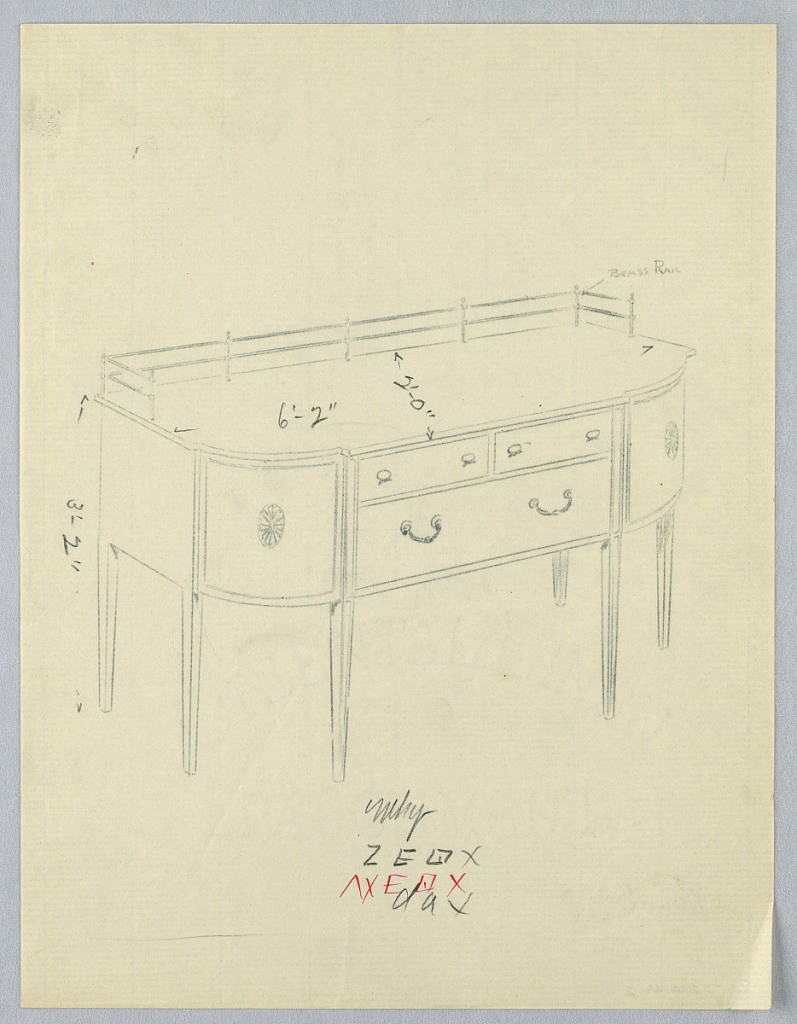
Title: Design for Sideboard with Brass Rail and Rounded Corners
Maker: A.N. Davenport Co.
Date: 1900–05
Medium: Graphite on thin cream paper
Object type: Drawing
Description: Sideboard with six tapered straight legs; double brass railing along top back; two small drawers over one larger drawer; a medallion design on each of rounded front corners.